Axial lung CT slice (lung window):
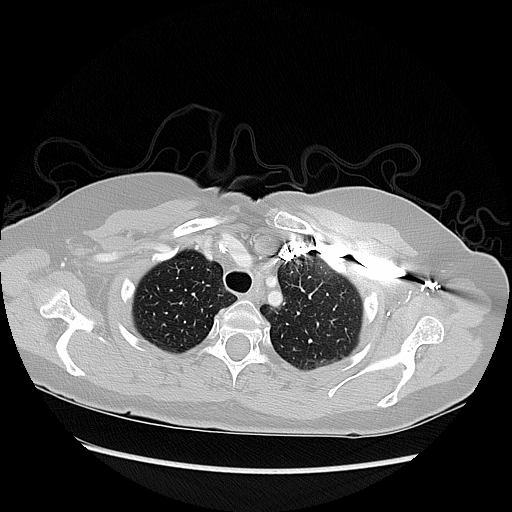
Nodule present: no